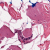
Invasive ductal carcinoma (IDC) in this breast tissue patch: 0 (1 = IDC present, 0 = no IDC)